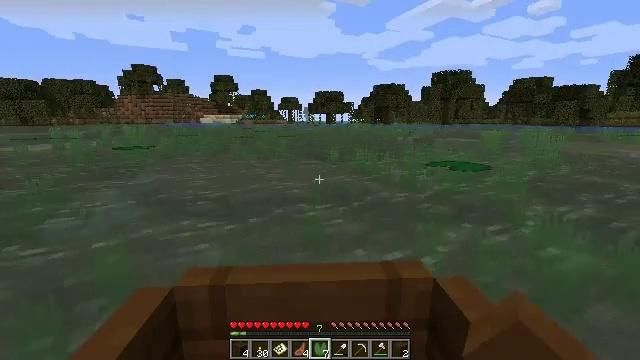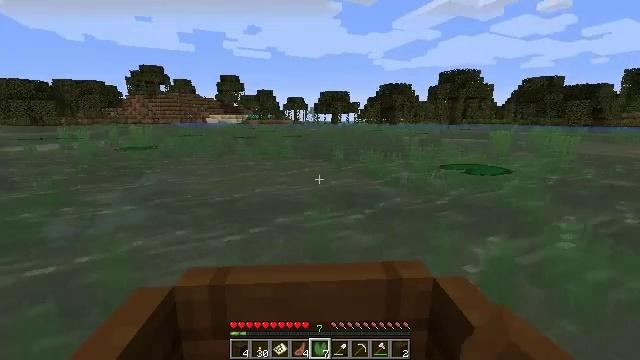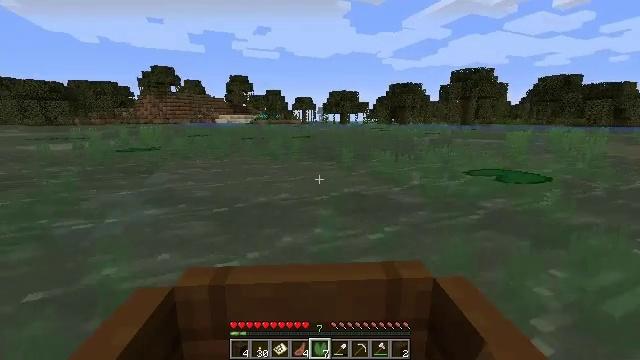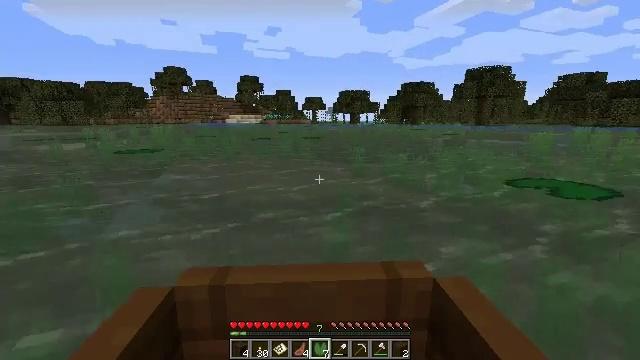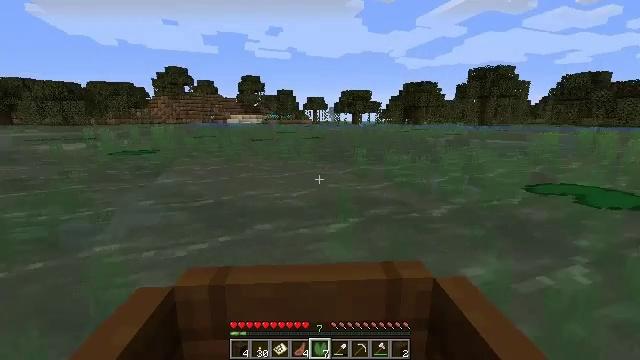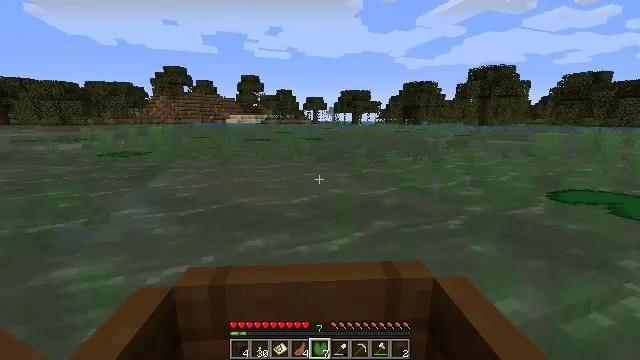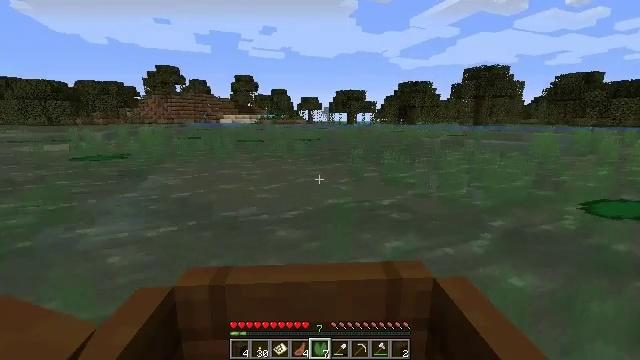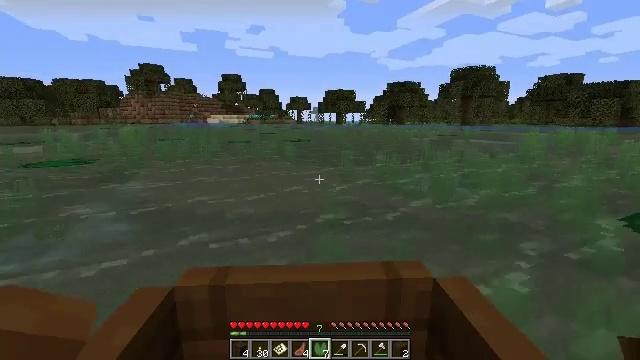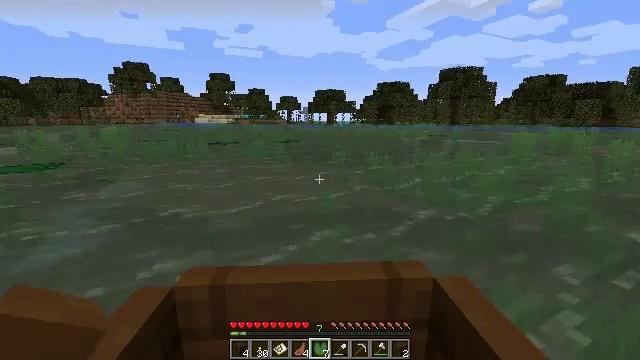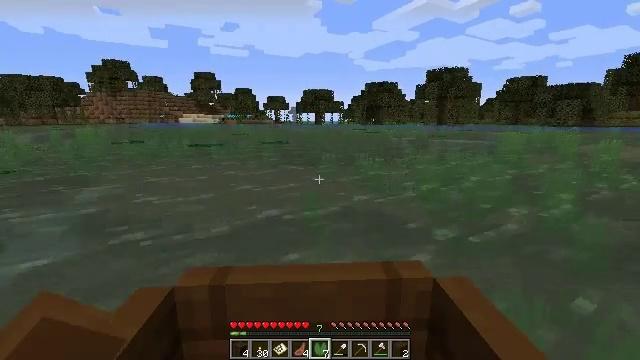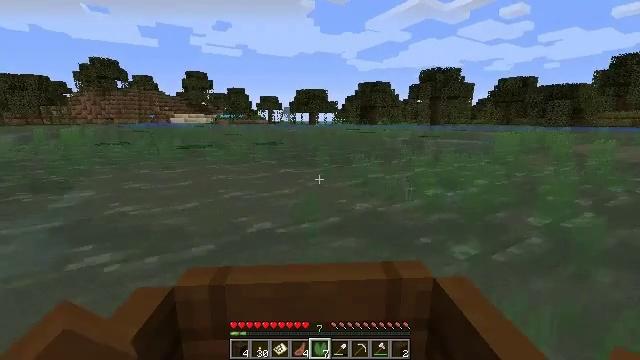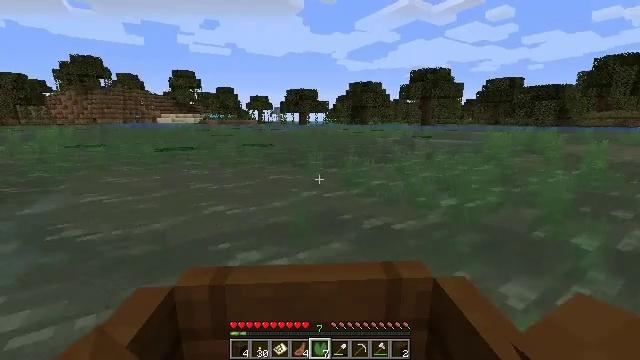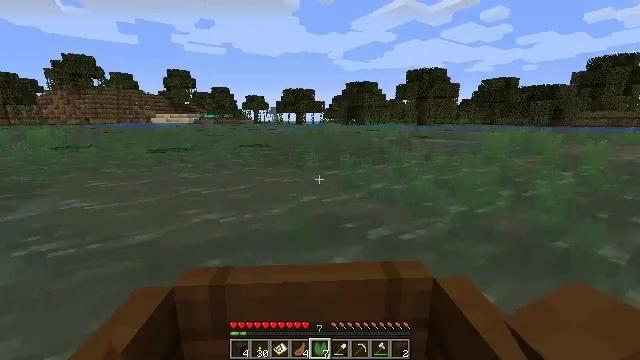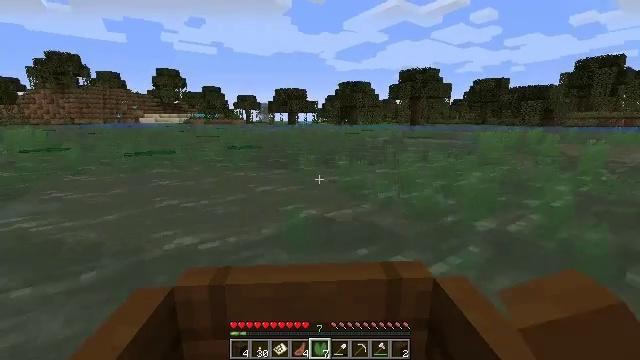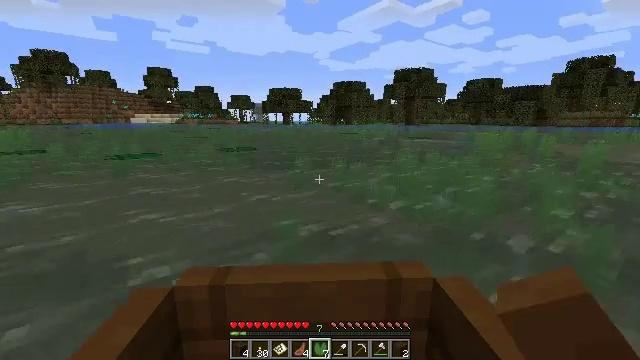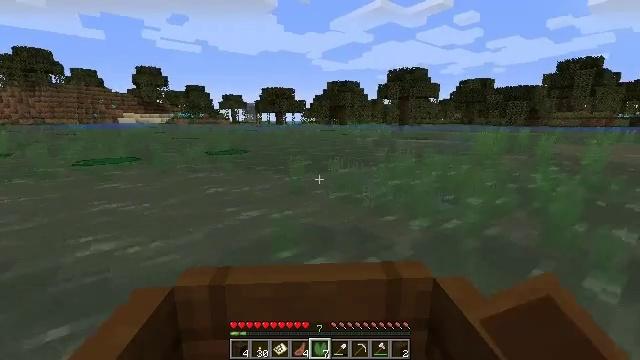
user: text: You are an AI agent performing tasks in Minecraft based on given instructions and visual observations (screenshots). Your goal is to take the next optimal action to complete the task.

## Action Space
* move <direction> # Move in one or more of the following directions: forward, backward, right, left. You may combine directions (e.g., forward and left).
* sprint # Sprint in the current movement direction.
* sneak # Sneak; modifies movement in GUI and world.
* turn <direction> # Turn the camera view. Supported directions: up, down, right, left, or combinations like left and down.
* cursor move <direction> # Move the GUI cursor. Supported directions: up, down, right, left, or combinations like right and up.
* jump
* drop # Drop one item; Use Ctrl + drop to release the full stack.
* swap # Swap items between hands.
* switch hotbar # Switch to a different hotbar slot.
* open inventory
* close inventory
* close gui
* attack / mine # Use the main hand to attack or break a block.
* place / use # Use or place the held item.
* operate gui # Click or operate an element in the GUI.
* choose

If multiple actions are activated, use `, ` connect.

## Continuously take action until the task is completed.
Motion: motion action
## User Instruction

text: Break the sugar cane.
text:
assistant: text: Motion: move forward
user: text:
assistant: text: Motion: move forward
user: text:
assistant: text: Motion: move forward and move right
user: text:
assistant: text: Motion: move forward and move right
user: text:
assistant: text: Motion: move forward and move right
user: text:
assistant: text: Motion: move forward and move right
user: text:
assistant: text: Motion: move forward
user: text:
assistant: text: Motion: move forward
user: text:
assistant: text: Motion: move forward
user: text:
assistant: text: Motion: move forward
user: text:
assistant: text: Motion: move forward
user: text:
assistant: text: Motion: move forward
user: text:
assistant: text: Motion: move forward
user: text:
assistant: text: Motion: move forward
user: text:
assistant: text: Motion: move forward
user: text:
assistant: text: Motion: move forward
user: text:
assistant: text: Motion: move forward
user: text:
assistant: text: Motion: move forward
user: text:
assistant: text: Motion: move forward
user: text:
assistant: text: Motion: move forward
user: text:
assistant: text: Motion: move forward
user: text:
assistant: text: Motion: move forward
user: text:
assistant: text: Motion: move forward
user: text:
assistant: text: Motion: move forward
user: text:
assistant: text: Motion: move forward
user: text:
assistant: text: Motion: move forward
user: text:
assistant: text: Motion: move forward and move left
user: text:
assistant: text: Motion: move forward and move left
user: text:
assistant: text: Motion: move forward and move left
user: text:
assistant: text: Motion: move forward